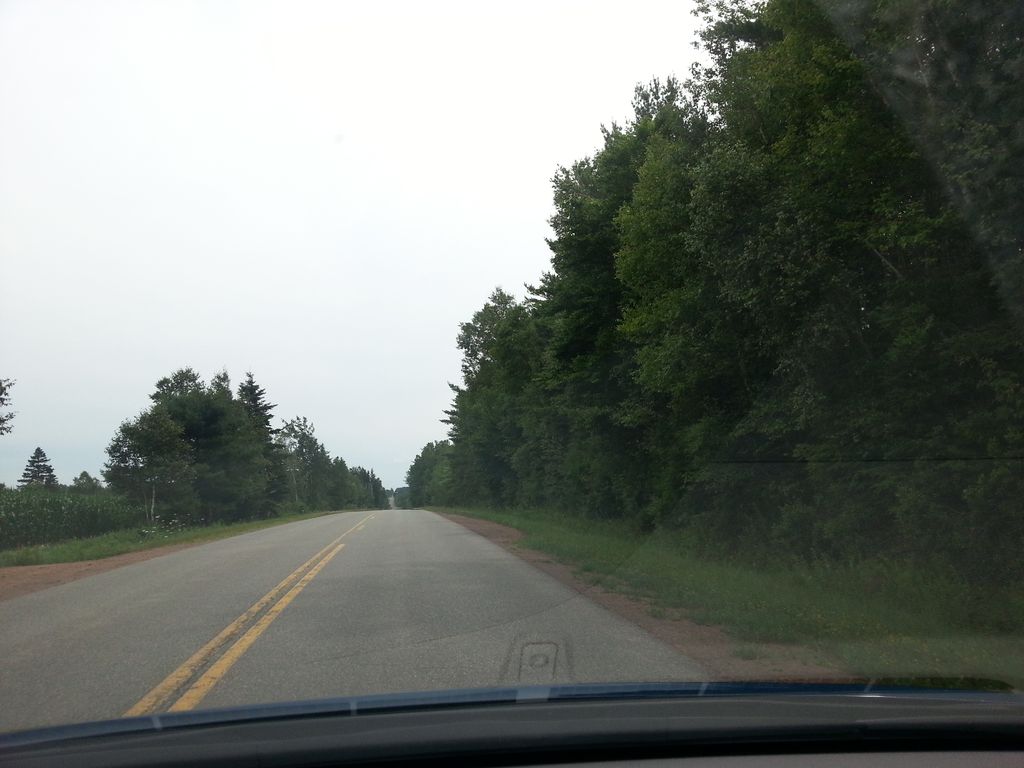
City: charlottetown